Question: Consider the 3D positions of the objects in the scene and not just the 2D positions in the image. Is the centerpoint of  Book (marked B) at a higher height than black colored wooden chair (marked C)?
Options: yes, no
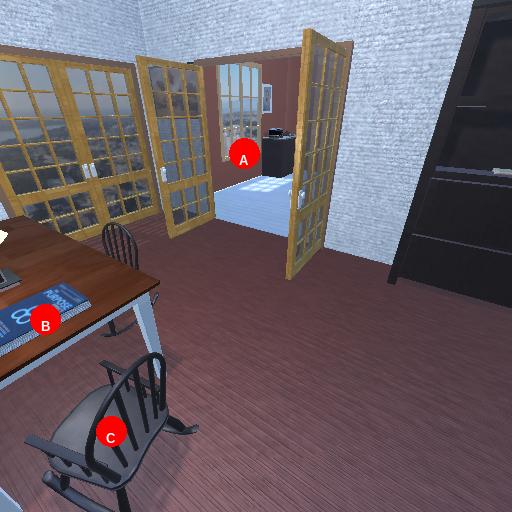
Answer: yes